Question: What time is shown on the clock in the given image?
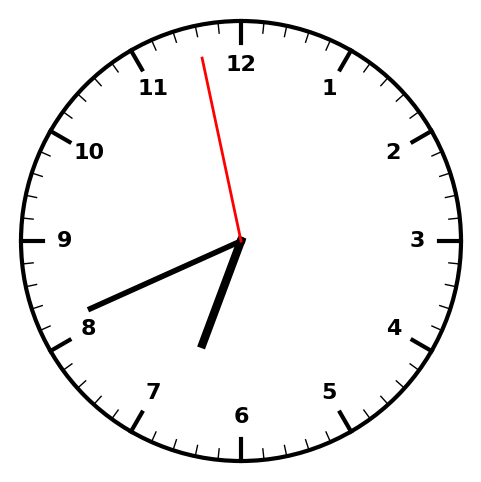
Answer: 06:40:58